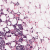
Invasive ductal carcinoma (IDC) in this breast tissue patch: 0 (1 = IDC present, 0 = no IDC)